Interaction volume radius: 10 \u00c5
Interaction volume height: 10 \u00c5
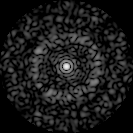
Disorder parameter: 0.855